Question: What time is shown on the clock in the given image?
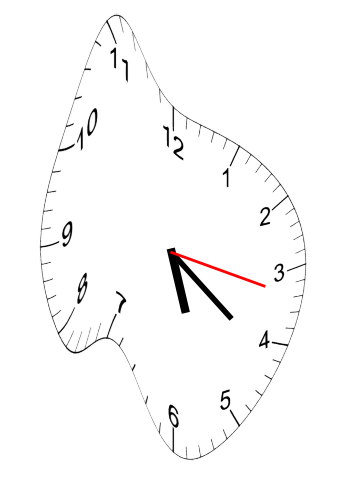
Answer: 05:21:17